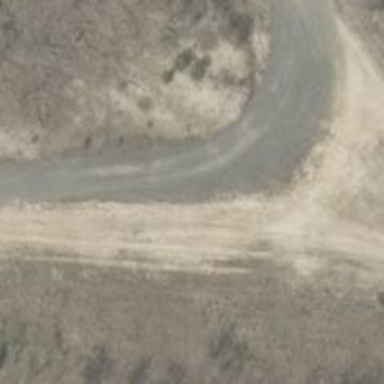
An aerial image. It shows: Gravel track with grade2 quality.